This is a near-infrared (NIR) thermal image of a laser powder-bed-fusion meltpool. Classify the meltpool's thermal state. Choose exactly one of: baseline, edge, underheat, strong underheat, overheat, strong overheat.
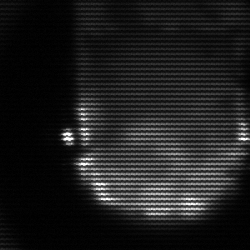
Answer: baseline